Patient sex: M
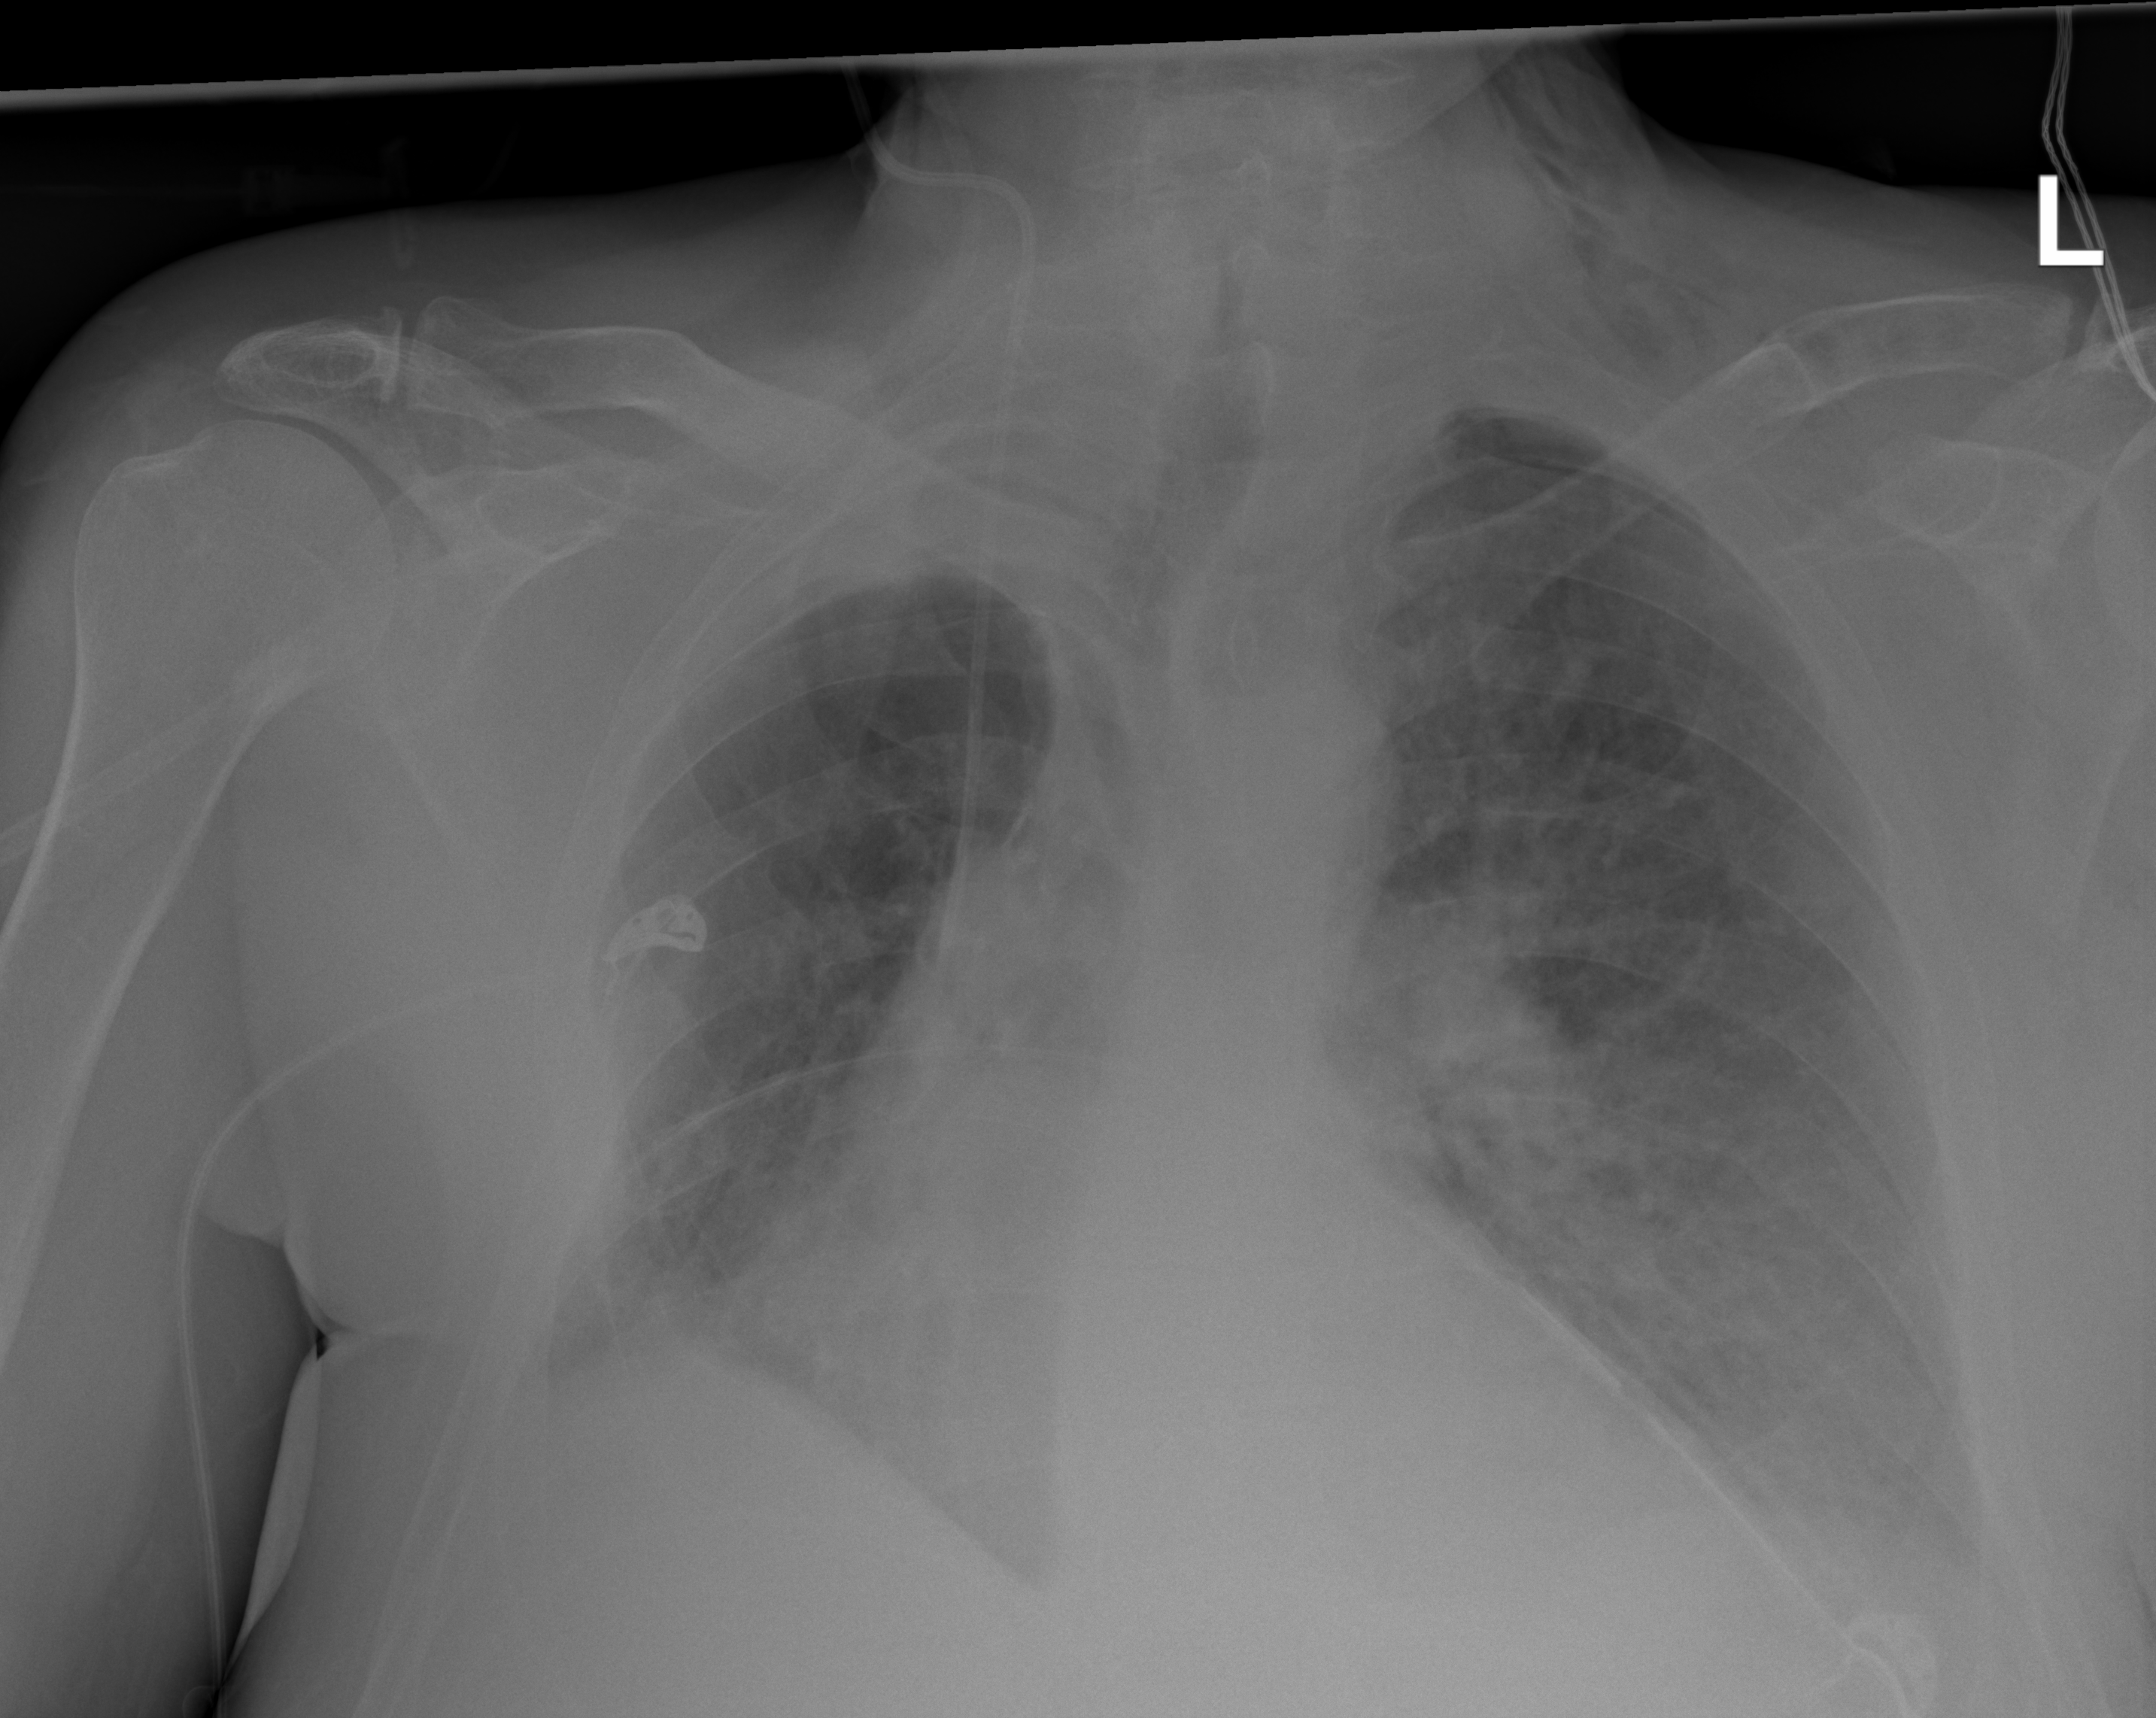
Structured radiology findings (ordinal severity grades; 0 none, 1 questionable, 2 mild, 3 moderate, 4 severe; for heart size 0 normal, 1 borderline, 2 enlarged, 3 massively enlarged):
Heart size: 2
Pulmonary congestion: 2
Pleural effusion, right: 2
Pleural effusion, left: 1
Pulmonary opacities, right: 2
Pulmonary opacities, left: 2
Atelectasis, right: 3
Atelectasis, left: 2